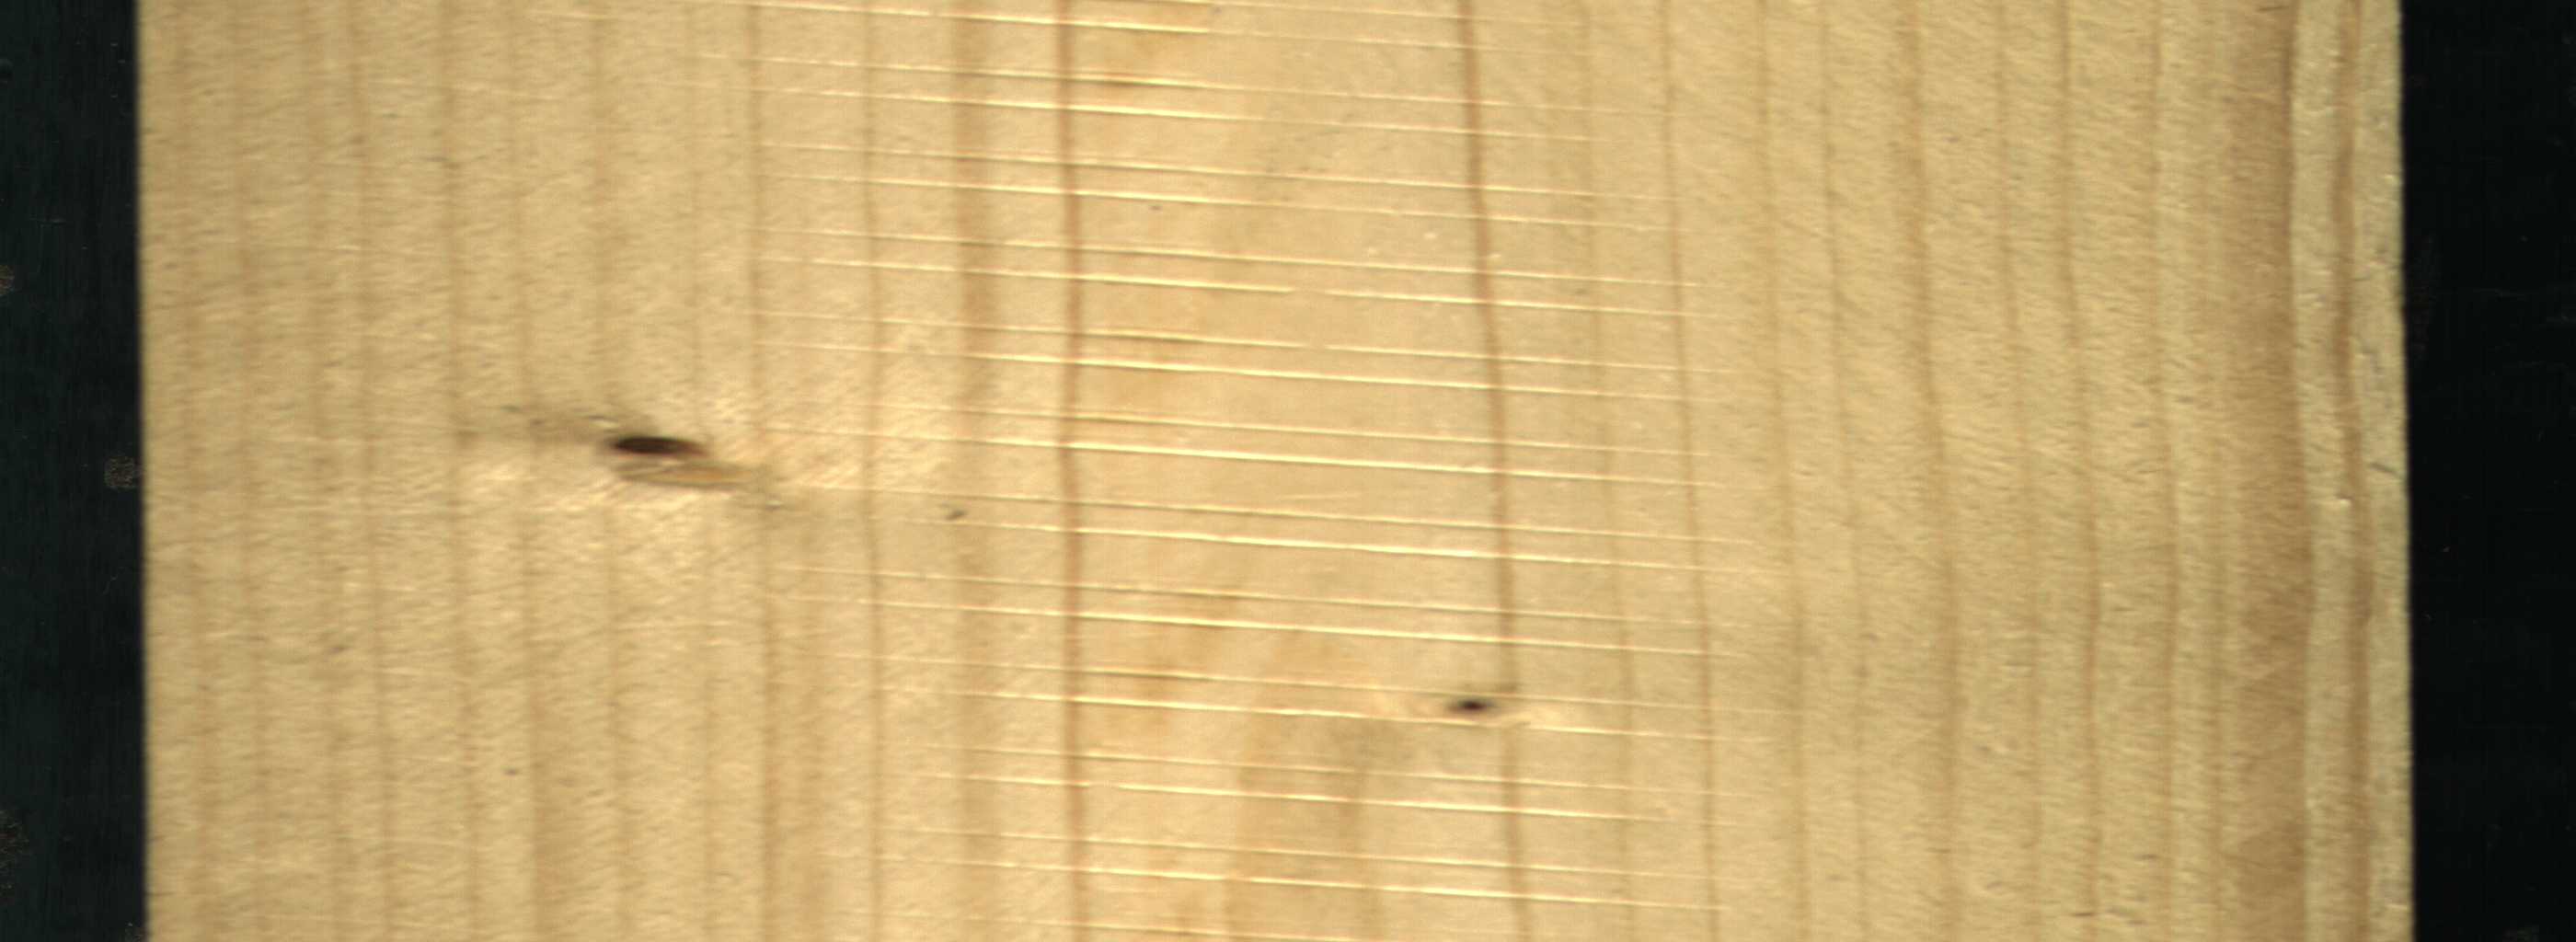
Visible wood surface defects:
Dead_Knot
Dead_Knot